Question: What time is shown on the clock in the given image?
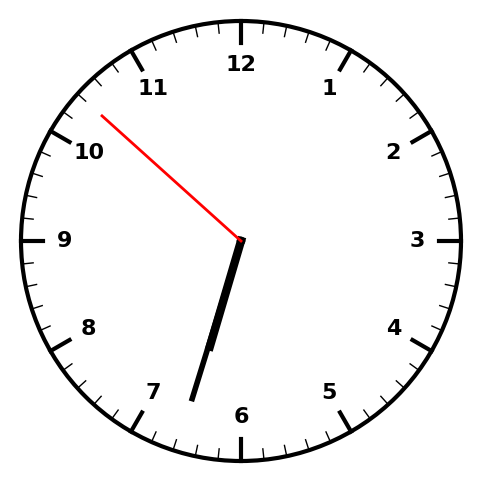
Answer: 06:32:52